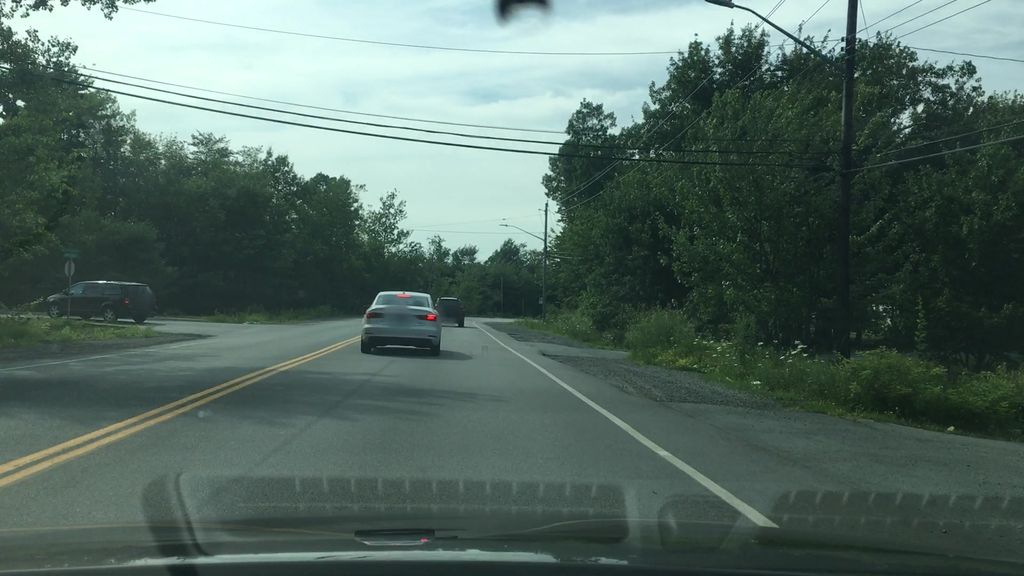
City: halifax